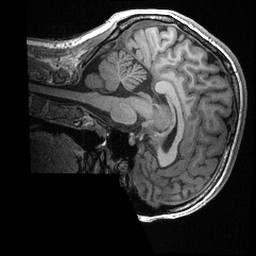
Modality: T1w
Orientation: sagittal
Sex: female
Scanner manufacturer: ge
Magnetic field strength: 3 T
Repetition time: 0.0064 s
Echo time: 0.00281 s